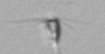
Label: Calciopappus